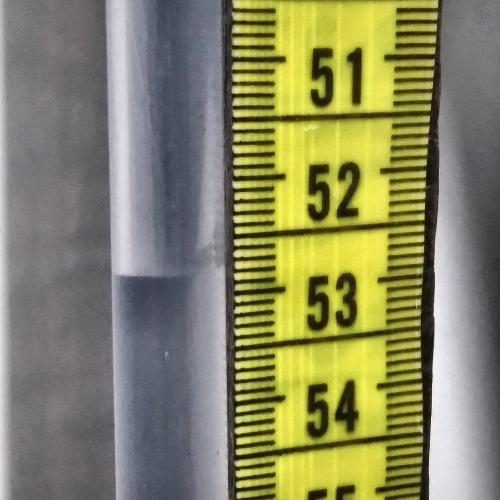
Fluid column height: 52.8 cm